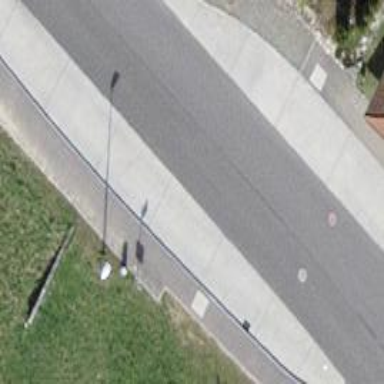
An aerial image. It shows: Bus stop with designated public transport stop position.